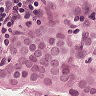
Metastatic tissue present: yes